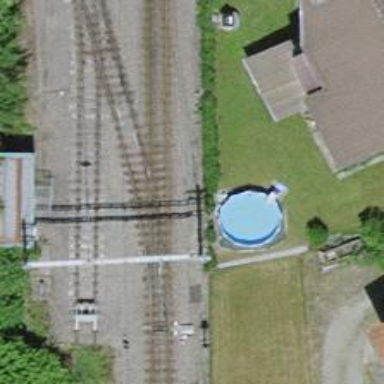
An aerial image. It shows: Narrow-gauge railway with single track. The railway is electrified with contact line.